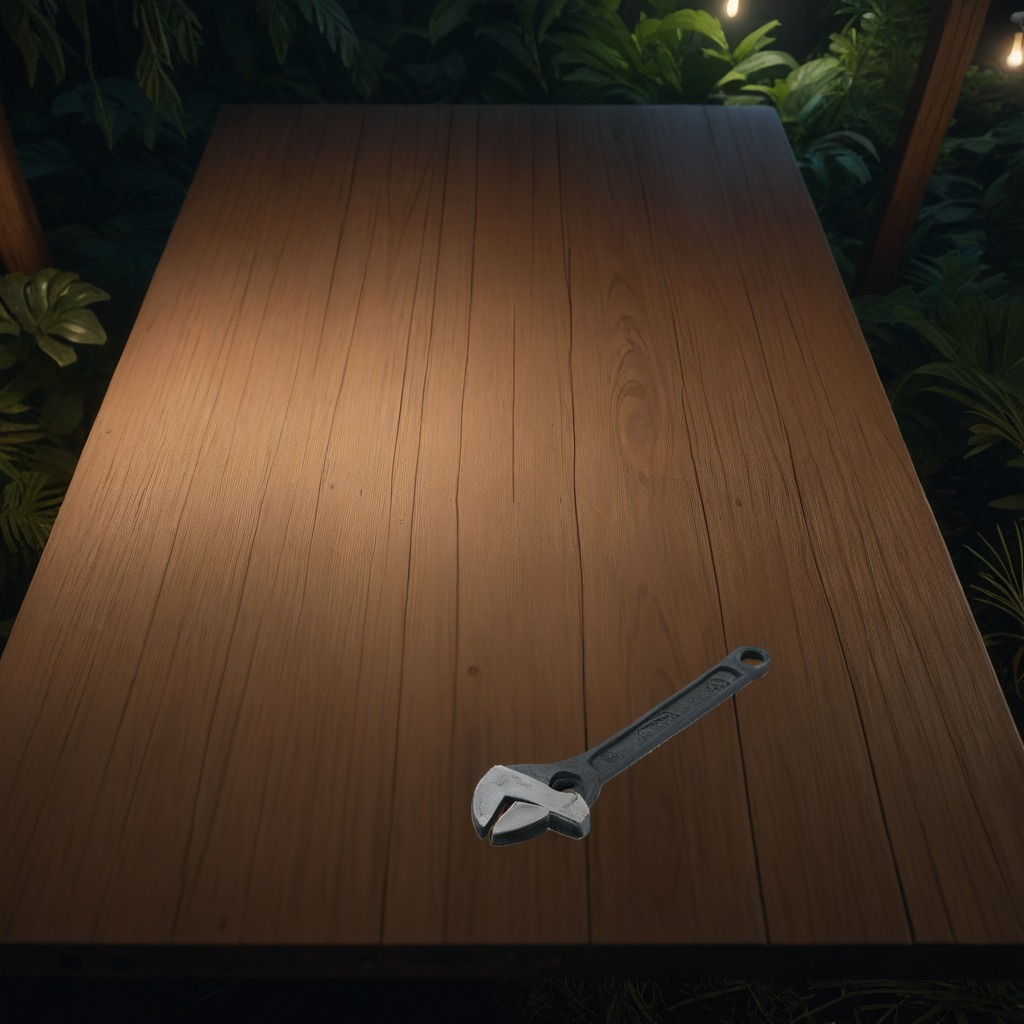
An wrench lies on a wooden table inside a jungle field workshop tent at night.